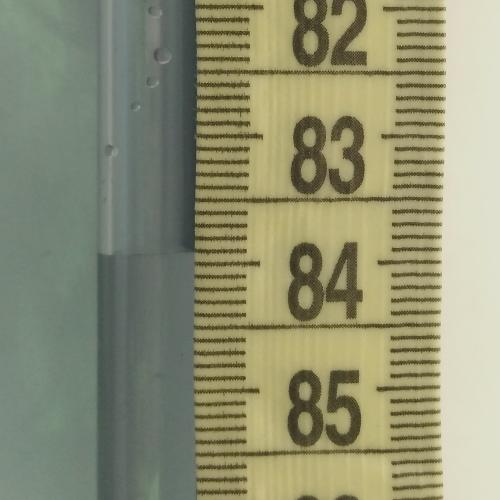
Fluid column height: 83.9 cm